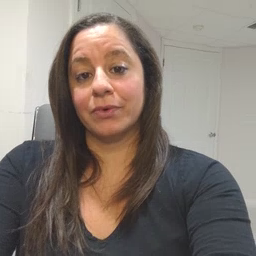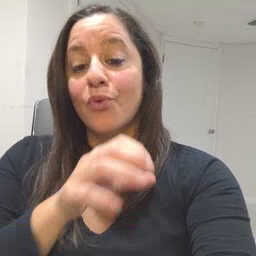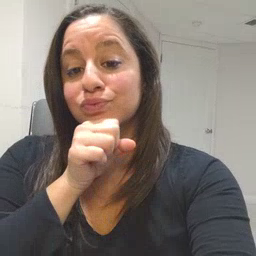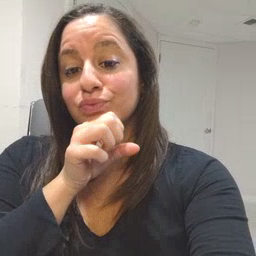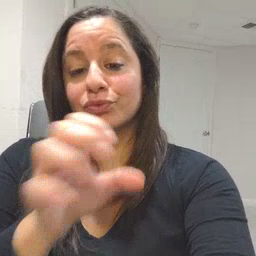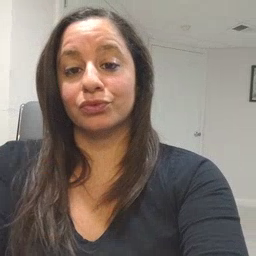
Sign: orange